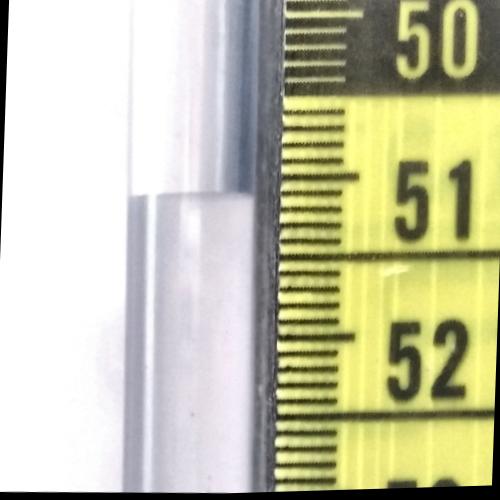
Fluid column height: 51.1 cm